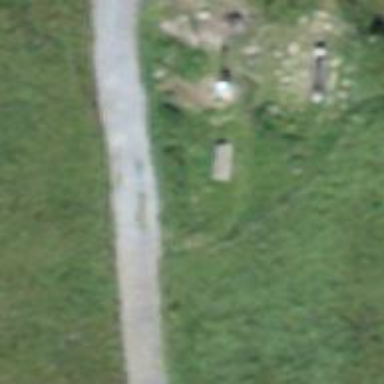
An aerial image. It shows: Bench.